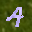
Label: 4